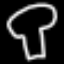
Label: mushroom